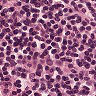
Metastatic tissue present: no